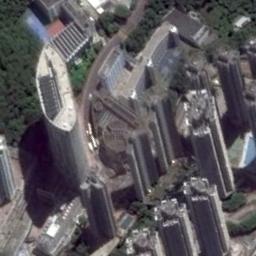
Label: commercial_area